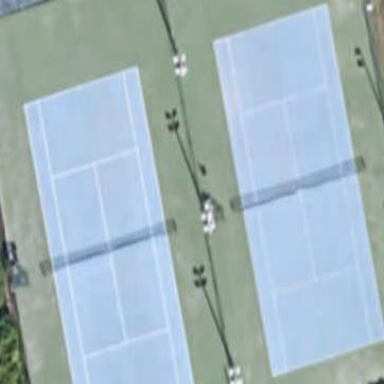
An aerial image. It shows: Tennis court on the leisure land pitch.